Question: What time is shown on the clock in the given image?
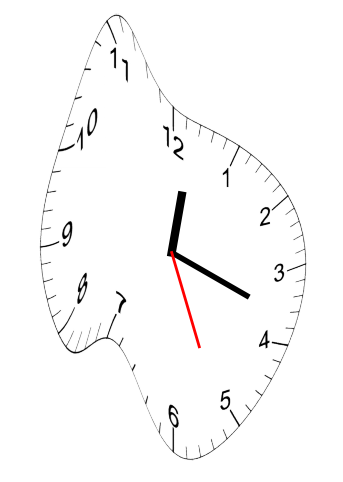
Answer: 12:18:26